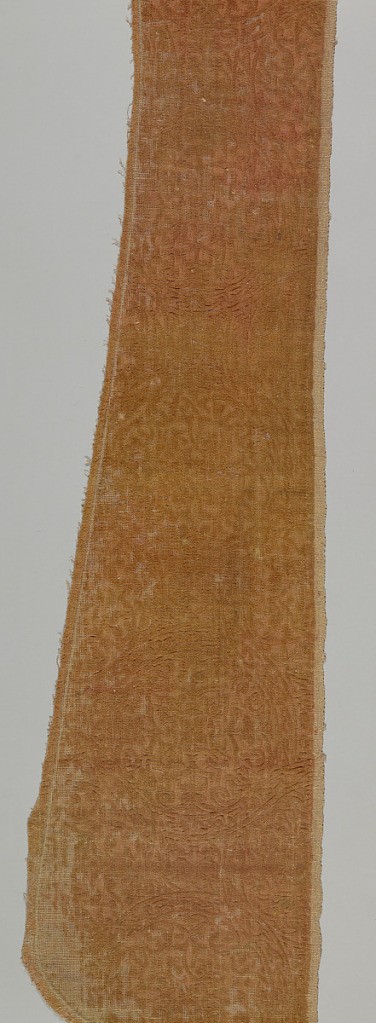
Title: Fragment
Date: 16th–17th century
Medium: wool, linen Technique:supplementary warp in a plain weave foundation, stamped
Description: Circles with strapwork in rusty brown. Pieces from a chausable.